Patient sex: M
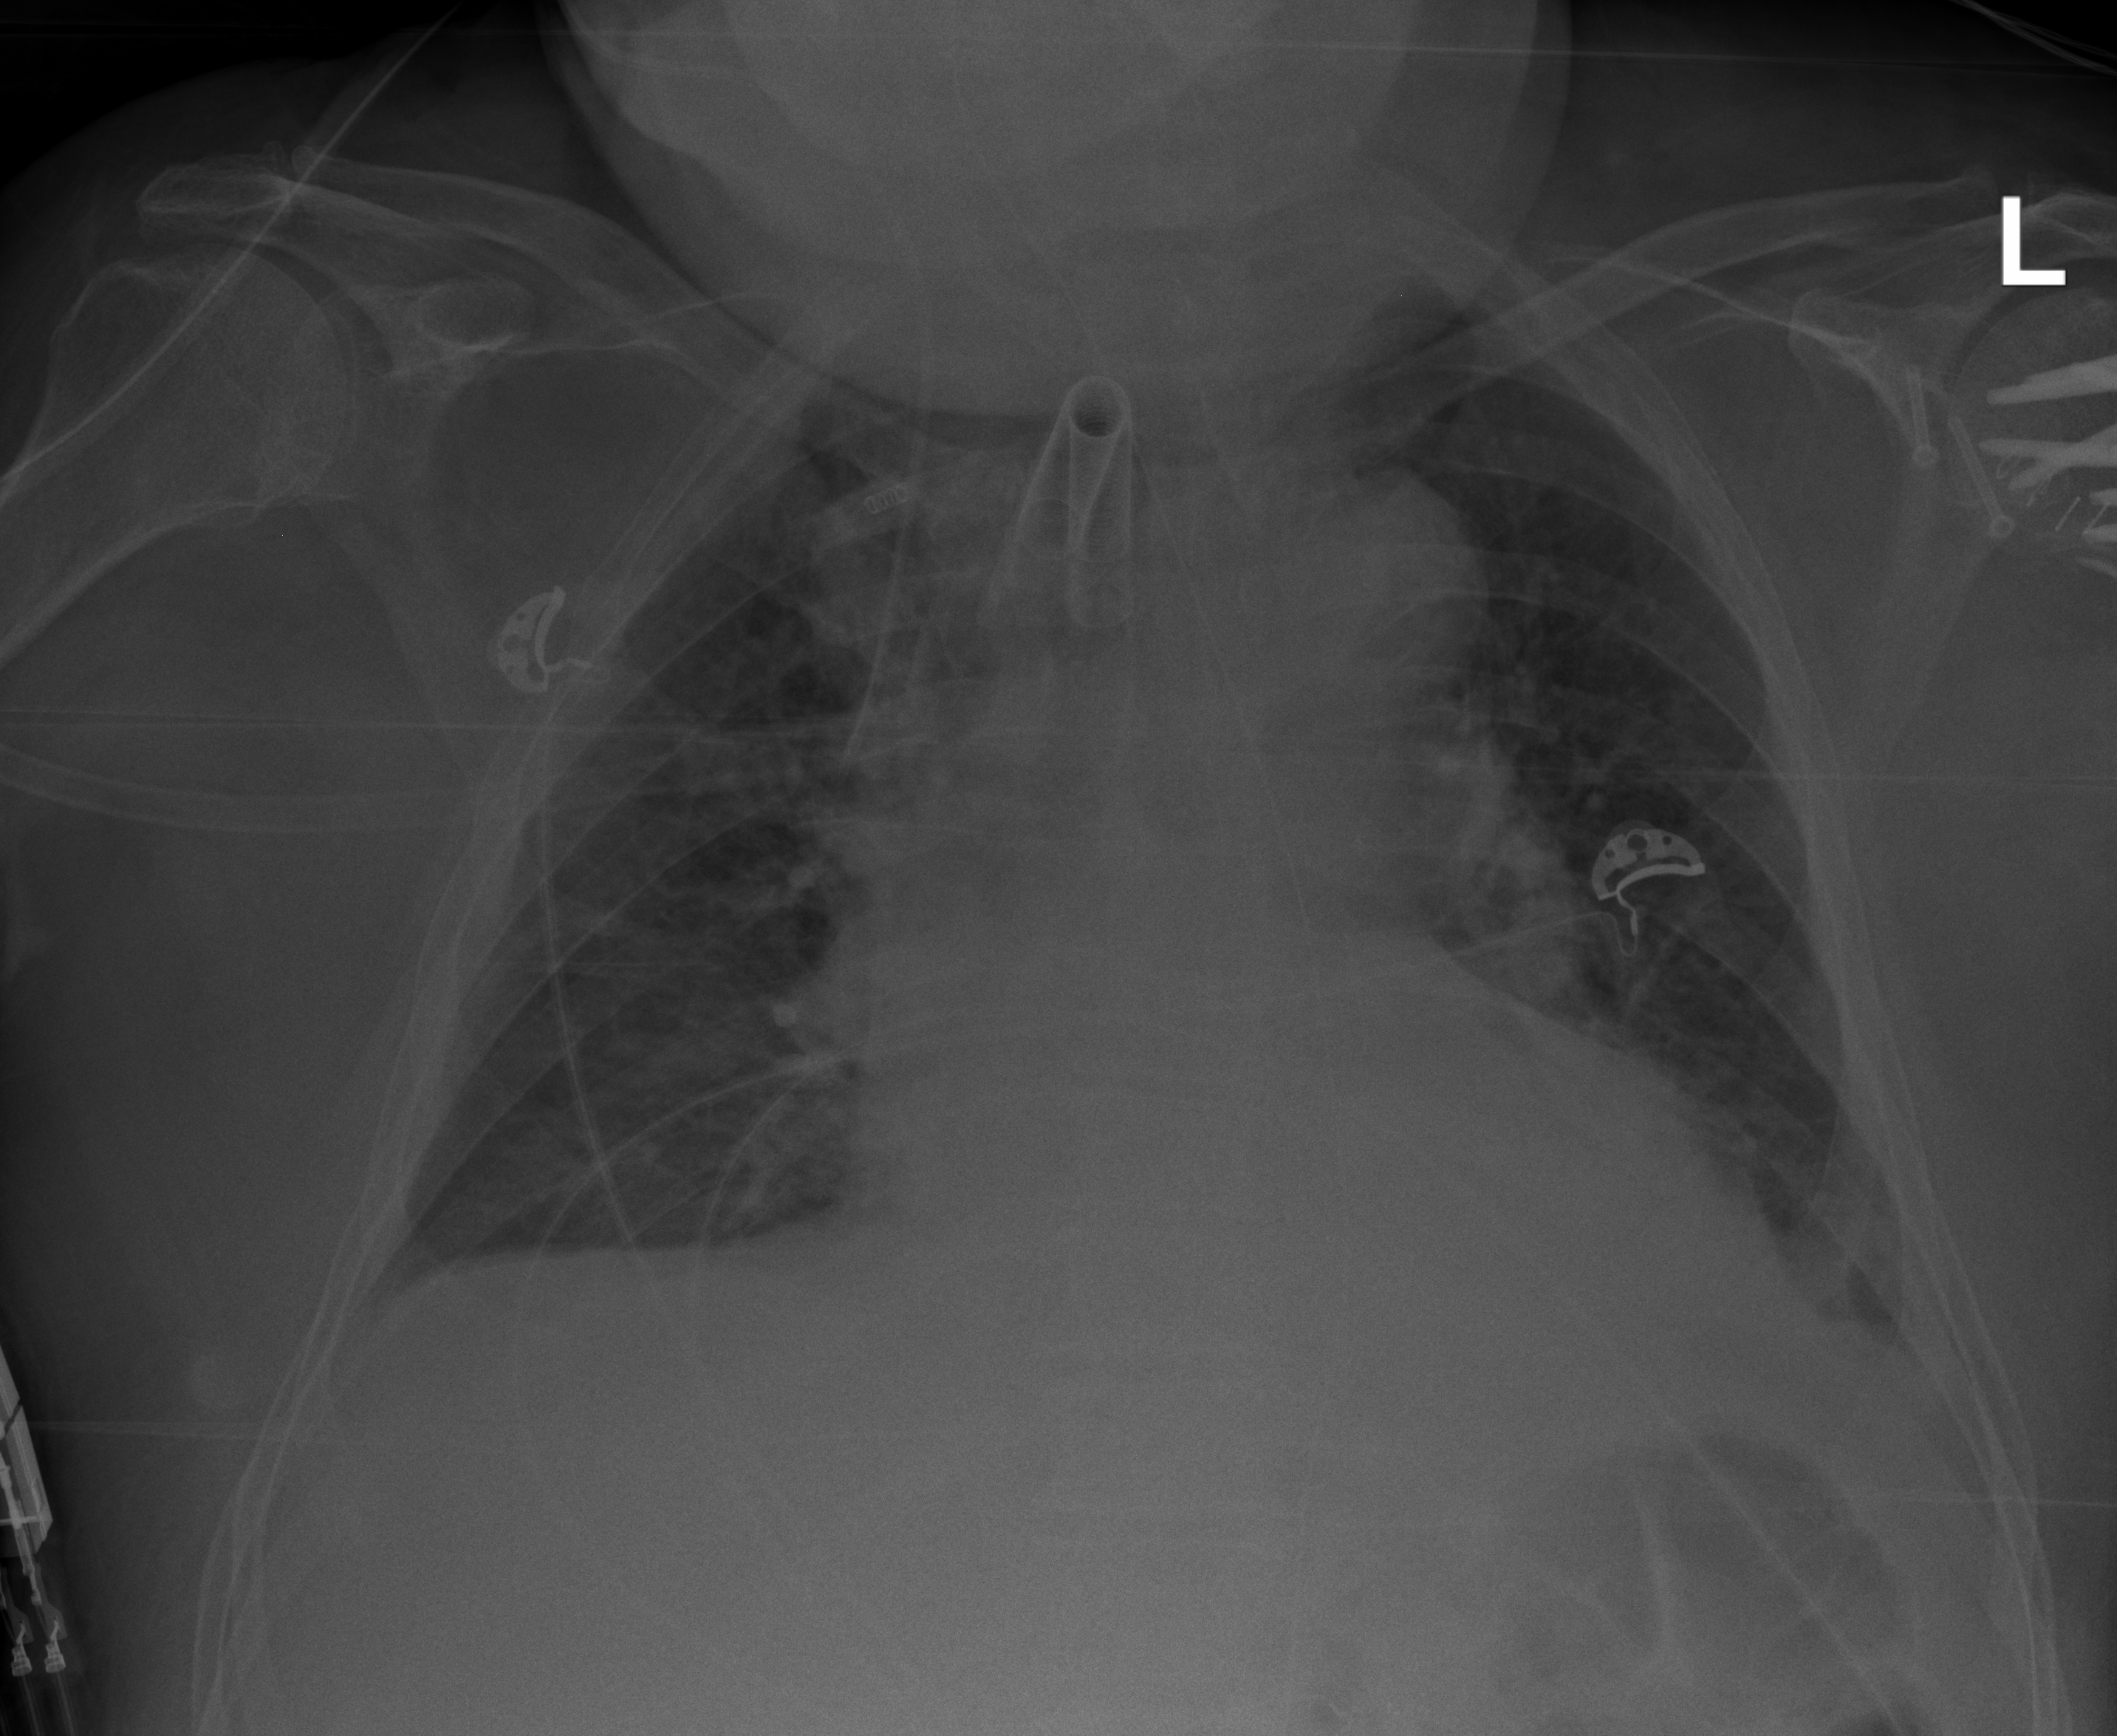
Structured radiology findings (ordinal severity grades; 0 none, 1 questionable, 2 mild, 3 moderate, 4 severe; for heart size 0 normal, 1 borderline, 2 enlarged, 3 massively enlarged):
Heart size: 1
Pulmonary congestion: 2
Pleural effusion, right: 0
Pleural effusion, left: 1
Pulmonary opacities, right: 1
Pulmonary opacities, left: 0
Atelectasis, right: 1
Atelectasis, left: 2